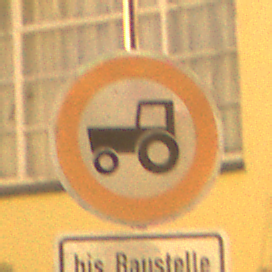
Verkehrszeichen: VerbotKraftfahrzeugeZuegeNichtSchneller25
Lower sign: SonstigeFahrzeugePersonengruppenFrei2
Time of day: Night
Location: Outdoor (Urban)
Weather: Clear
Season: NotSpecified
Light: Artificial